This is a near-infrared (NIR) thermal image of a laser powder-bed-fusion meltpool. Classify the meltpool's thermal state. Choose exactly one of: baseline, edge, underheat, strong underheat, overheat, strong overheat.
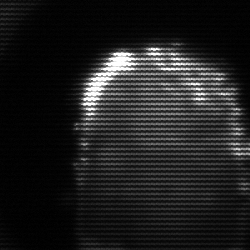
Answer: baseline